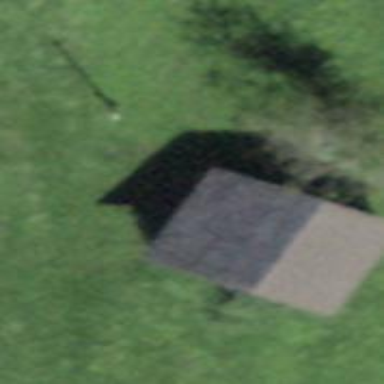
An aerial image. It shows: Rural barn.